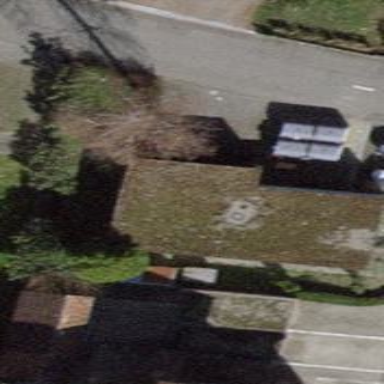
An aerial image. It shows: Service building.